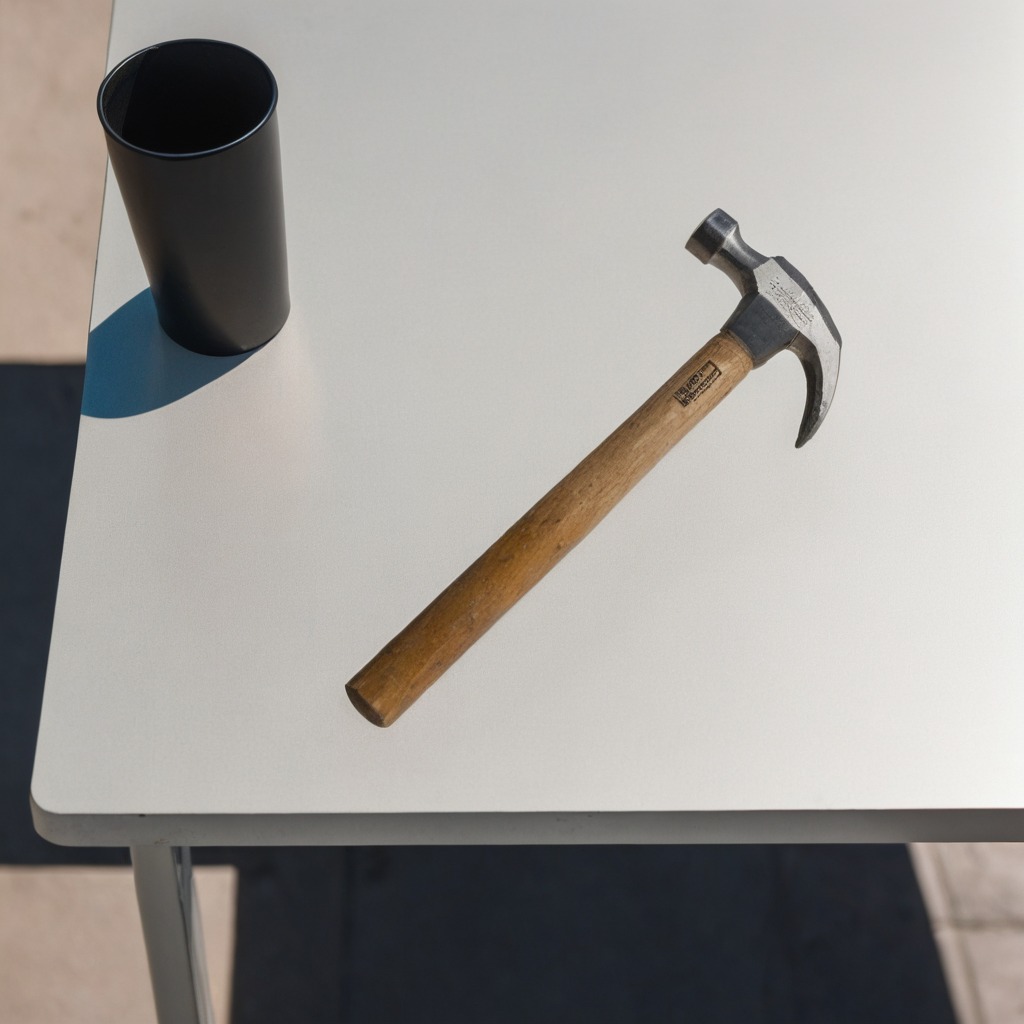
A hammer is lying on the table.